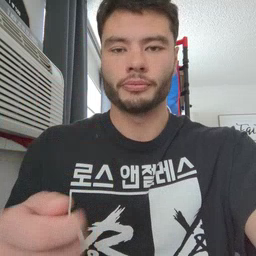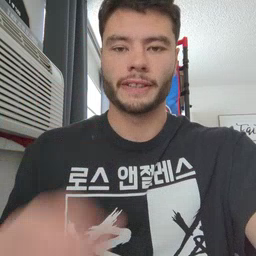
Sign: vacuum